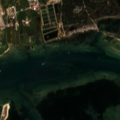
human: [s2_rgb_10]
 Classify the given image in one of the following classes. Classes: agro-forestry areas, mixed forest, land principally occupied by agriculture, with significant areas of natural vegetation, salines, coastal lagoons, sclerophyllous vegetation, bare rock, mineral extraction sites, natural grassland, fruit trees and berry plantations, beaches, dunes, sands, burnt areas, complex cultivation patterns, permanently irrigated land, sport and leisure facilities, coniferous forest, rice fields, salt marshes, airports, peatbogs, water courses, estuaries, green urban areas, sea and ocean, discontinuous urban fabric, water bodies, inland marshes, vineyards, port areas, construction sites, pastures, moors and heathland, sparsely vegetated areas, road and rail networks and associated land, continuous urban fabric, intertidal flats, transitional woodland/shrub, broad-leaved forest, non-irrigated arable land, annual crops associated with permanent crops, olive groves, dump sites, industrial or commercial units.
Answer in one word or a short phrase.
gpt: continuous urban fabric, industrial or commercial units, coniferous forest, salt marshes, salines, intertidal flats, coastal lagoons